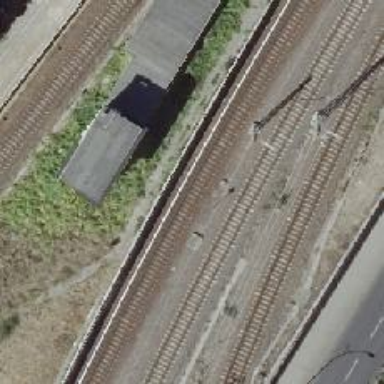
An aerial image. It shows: Railway signal.